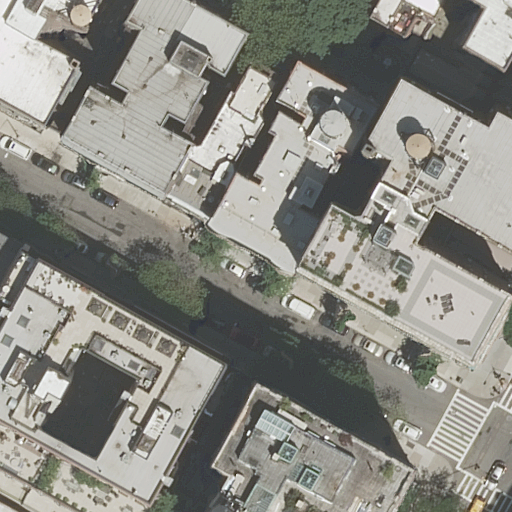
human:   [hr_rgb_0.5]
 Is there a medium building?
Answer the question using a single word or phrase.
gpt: yes

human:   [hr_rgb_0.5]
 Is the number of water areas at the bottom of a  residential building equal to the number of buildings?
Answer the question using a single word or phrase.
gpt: no

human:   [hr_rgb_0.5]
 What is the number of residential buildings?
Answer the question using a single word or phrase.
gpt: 14

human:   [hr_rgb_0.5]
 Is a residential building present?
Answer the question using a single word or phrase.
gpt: yes

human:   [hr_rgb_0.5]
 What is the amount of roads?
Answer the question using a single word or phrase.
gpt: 2

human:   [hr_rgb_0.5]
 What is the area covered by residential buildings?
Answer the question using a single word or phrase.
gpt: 5526m2

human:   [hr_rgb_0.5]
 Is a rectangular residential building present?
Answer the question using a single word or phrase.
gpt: yes

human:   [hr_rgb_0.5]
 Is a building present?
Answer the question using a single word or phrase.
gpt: yes

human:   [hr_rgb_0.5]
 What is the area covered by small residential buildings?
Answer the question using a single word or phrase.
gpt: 88m2

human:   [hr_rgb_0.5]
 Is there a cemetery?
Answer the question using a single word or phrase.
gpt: no

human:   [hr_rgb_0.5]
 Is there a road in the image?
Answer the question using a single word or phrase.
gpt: yes

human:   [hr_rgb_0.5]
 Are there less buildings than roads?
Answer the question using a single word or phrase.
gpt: no

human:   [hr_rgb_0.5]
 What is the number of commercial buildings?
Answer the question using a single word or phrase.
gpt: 0

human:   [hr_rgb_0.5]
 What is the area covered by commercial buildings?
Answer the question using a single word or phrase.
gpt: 0m2

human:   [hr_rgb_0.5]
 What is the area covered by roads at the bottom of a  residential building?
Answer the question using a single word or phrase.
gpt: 0m2

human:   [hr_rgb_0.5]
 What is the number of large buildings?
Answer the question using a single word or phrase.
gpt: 6

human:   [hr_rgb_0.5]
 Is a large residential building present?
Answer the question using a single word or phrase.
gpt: yes

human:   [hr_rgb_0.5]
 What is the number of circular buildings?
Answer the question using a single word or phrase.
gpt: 0

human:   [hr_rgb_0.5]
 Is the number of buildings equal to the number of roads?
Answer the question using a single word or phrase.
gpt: no

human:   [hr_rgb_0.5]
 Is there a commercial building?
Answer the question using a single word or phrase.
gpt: no

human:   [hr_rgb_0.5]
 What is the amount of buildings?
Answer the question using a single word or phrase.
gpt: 14

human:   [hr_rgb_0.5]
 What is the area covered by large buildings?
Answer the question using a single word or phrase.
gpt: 4683m2

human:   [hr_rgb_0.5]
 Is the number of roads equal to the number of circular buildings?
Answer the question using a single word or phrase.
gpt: no

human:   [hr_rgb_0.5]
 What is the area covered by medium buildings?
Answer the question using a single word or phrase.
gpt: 753m2

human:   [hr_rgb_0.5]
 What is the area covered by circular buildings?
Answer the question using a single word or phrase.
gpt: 0m2

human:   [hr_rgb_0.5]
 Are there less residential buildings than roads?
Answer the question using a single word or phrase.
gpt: no

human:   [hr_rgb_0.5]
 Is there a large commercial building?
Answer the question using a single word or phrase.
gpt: no

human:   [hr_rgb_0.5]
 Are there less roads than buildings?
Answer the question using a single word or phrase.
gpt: yes

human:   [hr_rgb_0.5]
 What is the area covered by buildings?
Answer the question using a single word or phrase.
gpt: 5526m2

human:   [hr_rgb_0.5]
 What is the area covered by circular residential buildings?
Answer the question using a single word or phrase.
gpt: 0m2

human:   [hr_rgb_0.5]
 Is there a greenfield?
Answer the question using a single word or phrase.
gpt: no

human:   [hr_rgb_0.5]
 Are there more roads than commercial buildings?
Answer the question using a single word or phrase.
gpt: yes

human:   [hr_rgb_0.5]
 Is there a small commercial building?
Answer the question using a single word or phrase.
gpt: no

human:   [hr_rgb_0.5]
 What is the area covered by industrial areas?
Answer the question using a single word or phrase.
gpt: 0m2

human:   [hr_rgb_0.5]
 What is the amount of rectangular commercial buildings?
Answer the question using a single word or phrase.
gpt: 0

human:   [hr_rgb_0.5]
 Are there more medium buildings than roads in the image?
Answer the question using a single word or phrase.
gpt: yes

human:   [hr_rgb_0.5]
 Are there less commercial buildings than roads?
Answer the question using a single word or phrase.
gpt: yes

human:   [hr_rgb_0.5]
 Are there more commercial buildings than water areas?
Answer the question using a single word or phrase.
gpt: no

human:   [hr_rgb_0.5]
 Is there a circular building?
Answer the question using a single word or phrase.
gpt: no

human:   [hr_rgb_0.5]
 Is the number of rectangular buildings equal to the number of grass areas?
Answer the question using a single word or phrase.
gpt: no

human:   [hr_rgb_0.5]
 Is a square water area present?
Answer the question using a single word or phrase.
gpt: no

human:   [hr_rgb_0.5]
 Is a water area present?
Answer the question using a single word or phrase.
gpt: no

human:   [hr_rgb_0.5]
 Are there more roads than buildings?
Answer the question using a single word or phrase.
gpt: no

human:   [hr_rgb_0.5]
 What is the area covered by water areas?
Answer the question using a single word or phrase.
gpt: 0m2

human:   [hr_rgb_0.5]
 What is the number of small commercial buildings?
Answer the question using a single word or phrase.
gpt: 0

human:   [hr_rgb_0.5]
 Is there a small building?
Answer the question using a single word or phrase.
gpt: yes

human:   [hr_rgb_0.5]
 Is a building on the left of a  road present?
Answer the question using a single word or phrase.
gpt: yes

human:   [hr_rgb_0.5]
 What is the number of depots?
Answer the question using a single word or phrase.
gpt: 0

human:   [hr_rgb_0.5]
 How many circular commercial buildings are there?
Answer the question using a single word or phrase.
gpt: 0

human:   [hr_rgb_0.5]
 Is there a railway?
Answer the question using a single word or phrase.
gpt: no

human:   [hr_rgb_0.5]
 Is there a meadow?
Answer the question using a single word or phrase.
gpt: no

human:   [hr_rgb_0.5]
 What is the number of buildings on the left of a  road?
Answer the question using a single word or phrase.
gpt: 12

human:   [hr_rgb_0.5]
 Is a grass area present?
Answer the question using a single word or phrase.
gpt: no

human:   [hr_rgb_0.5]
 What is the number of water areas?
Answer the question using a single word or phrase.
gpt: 0

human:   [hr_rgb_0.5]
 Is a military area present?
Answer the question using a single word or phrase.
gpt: no

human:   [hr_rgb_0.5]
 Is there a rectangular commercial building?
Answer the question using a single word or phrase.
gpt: no

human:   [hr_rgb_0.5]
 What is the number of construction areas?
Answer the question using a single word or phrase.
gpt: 0

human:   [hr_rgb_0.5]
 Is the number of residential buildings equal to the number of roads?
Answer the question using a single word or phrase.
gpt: no

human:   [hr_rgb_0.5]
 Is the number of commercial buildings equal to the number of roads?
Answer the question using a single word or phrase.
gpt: no

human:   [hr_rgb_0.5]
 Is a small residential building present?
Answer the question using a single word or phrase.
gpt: yes

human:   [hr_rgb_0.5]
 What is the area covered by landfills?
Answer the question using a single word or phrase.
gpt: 0m2

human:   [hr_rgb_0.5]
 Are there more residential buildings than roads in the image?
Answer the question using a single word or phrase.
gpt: yes

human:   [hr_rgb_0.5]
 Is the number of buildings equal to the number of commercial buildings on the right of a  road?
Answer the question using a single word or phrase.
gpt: no

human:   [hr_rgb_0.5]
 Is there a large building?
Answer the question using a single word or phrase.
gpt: yes